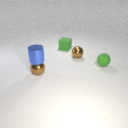
small brown metal sphere to the left of small green rubber sphere